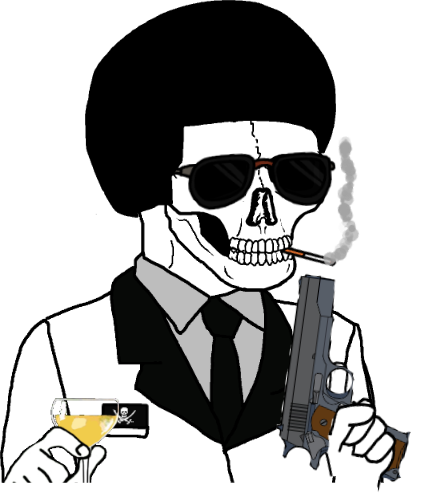
Label: 5_Blackjak